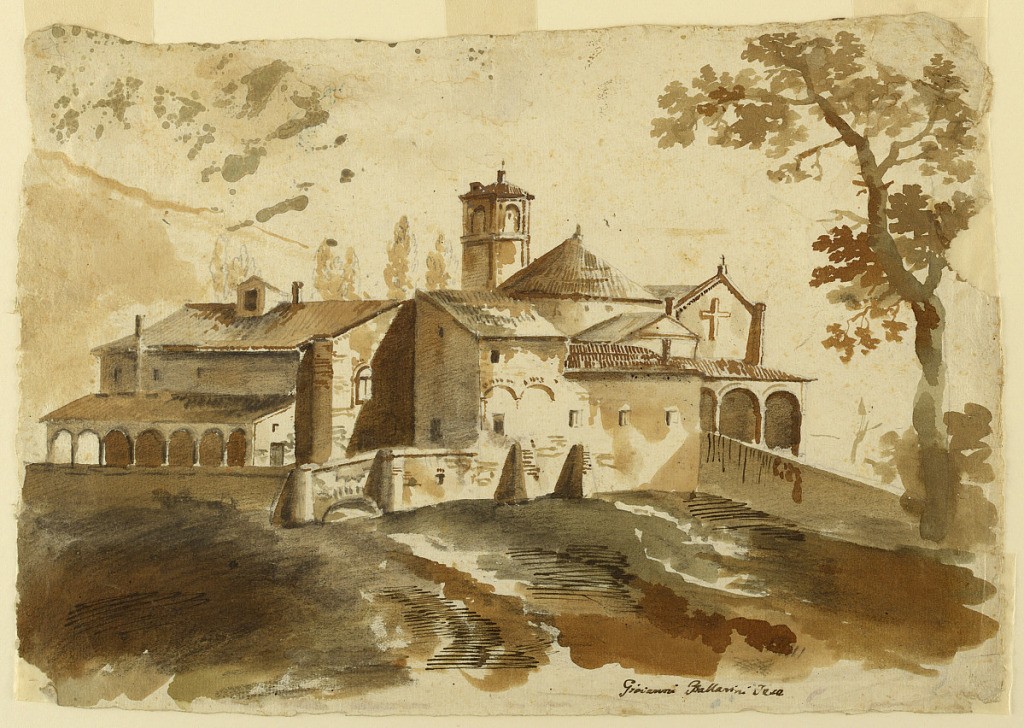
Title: View of a Monastary
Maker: Giovanni Ballarini, Italian, 1700 - 1800
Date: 1750–1800
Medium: Black chalk, pen and ink, brush and watercolor on paper
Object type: Drawing
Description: View of a monastery with tiled roof. Arcade visible from behind wall. Walla t right decorated with a large cross. Tree at right.